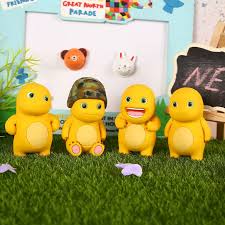
Label: nailong